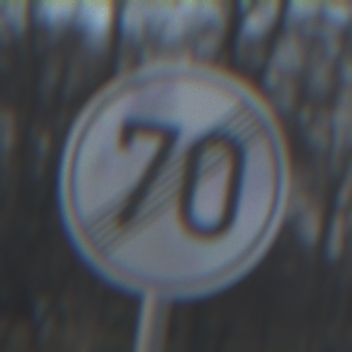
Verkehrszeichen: EndeGeschwindigkeit70
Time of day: SunriseSunset
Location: Outdoor (Suburban)
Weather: PartlyCloudy
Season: Winter
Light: Natural